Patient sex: F
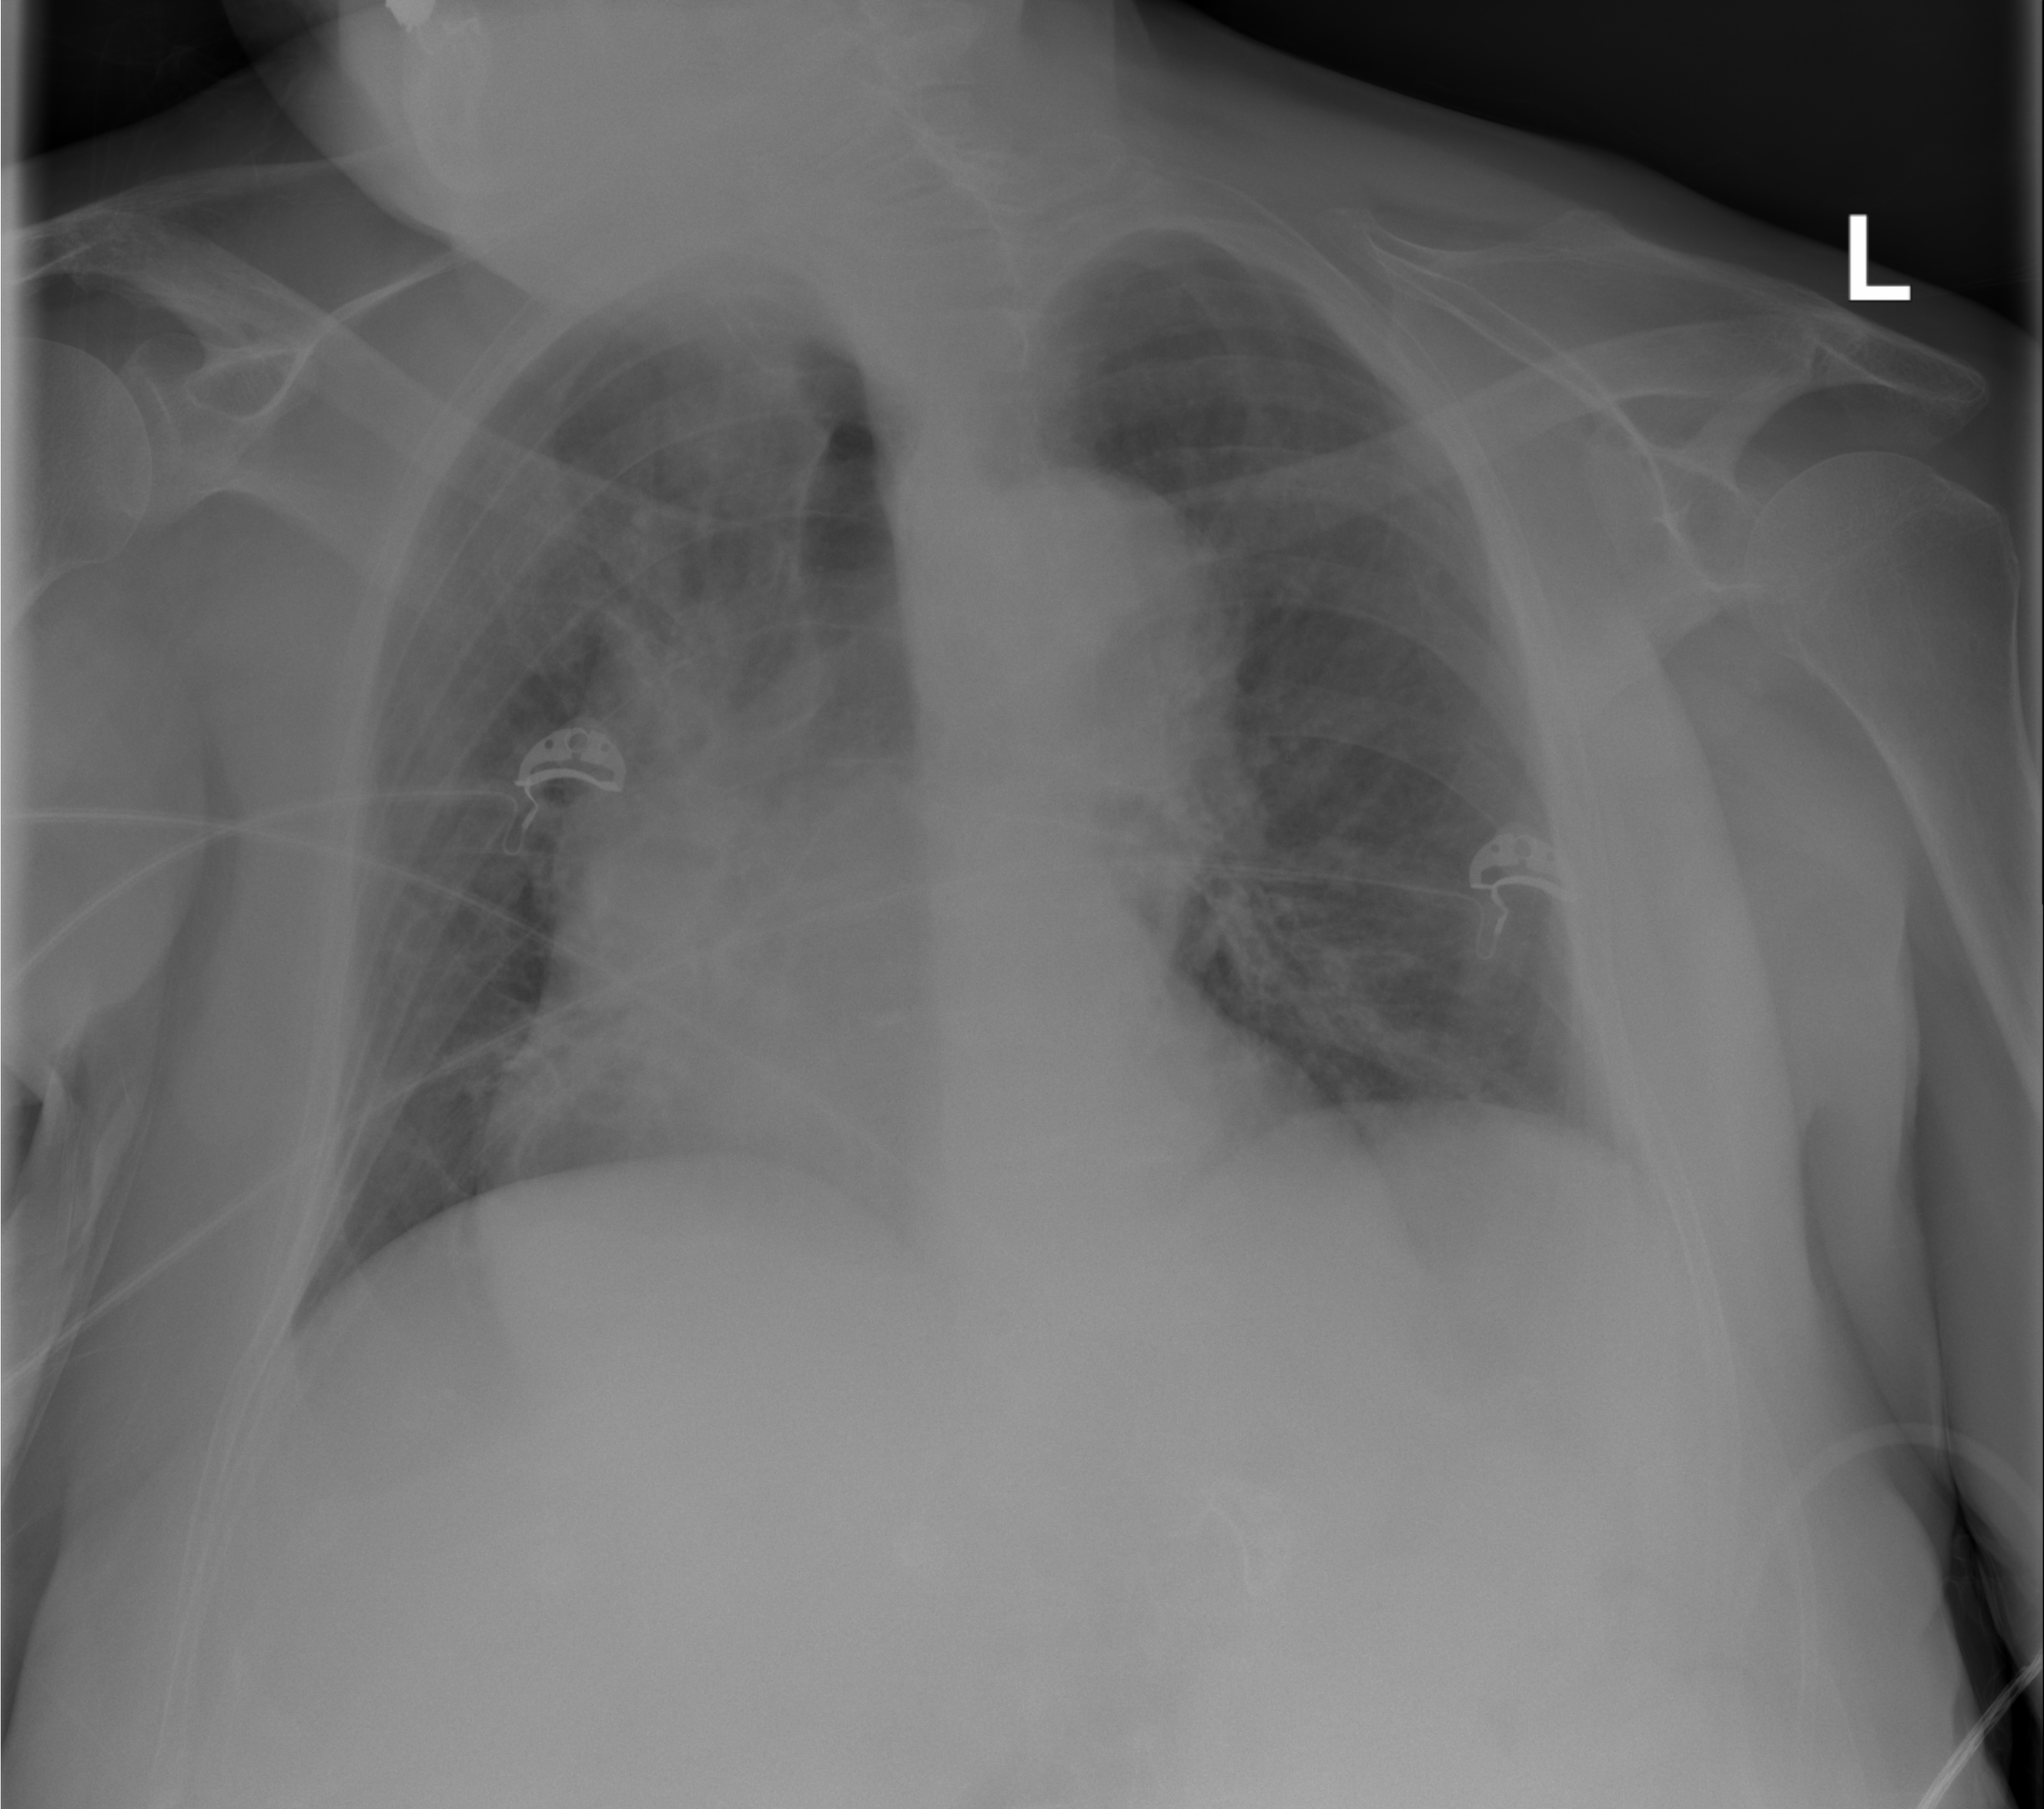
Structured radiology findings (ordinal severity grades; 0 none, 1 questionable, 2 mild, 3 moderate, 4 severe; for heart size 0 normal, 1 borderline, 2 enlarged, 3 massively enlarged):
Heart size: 2
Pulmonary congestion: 0
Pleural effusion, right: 0
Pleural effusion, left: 0
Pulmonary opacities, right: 1
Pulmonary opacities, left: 0
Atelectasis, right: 0
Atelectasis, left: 0